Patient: sex F, age 34
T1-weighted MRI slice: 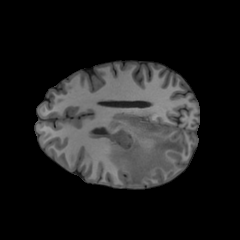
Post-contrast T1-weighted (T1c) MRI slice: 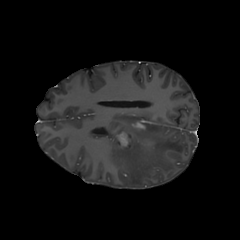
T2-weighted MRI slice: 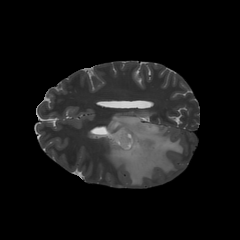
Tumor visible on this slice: yes
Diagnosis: Astrocytoma, IDH-mutant
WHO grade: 3